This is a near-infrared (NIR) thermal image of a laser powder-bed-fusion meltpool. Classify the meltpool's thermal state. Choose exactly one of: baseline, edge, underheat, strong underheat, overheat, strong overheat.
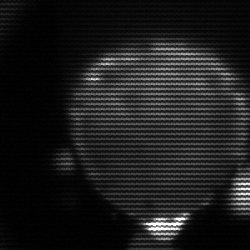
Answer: edge